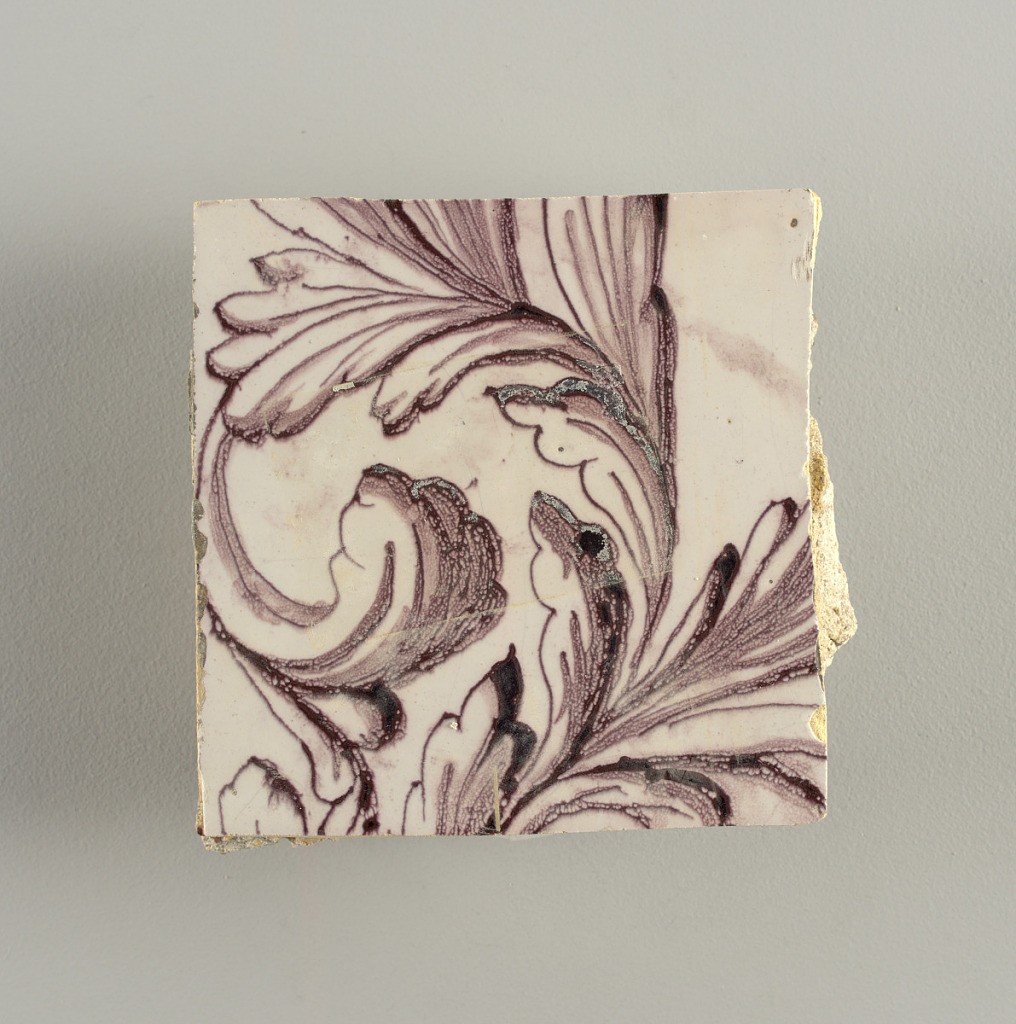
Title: Tile wall facing
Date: ca. 1725
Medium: Tin-glazed earthenware, underglaze
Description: Horizontal rectangle.  Thirty tiles wide and twenty-three tiles high with opening for fireplace eleven tiles wide and ten high.  Foliage arabesques disposed about three vertical axes from which are emphazised by urns at center and right, and at left by the figure of a standing woman carrying an infant on her arm and accompanied by two children.